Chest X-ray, PA view. Patient: 39 years old, sex M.
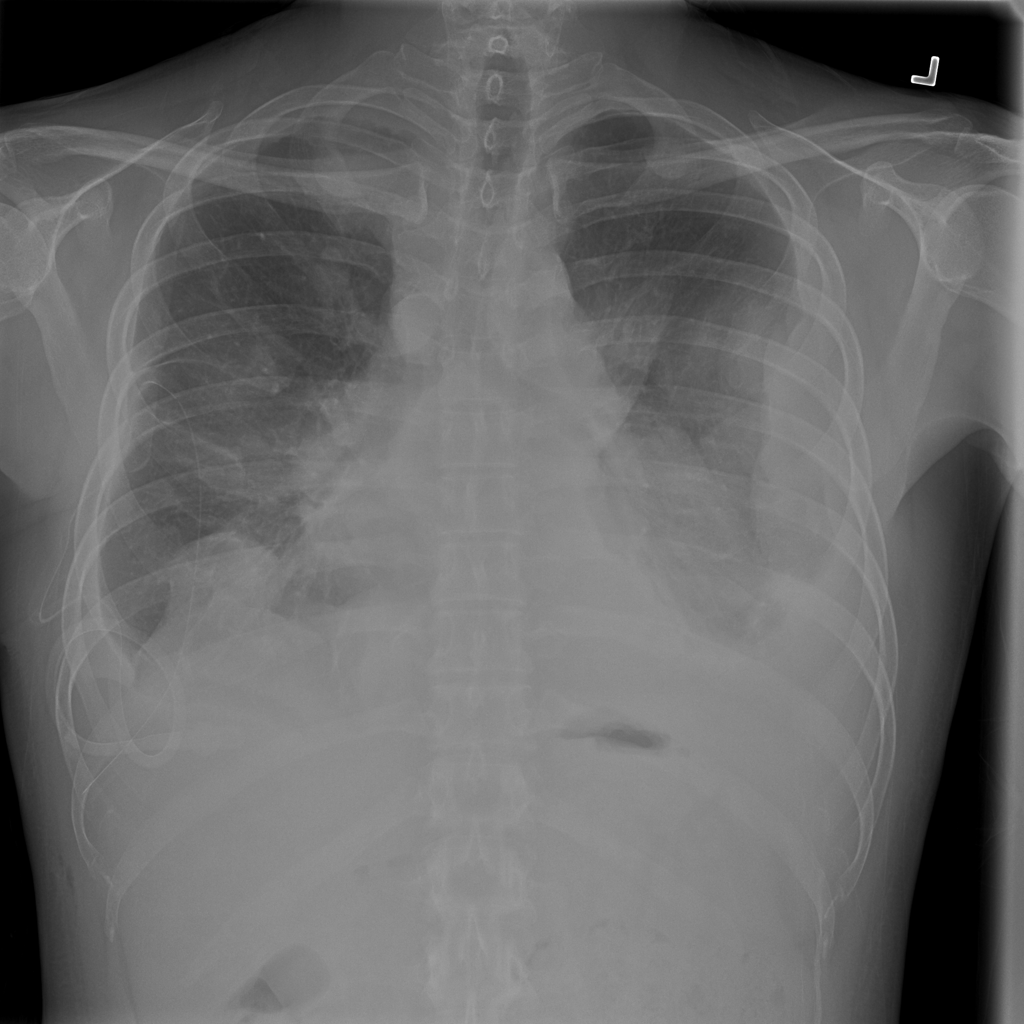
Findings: Mass